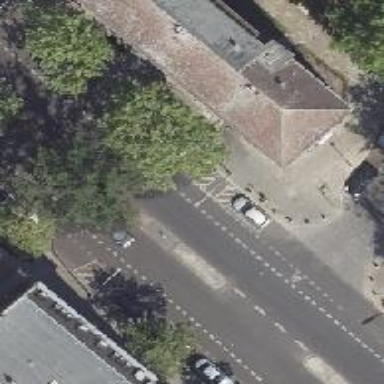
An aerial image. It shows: Traffic island located on footway.